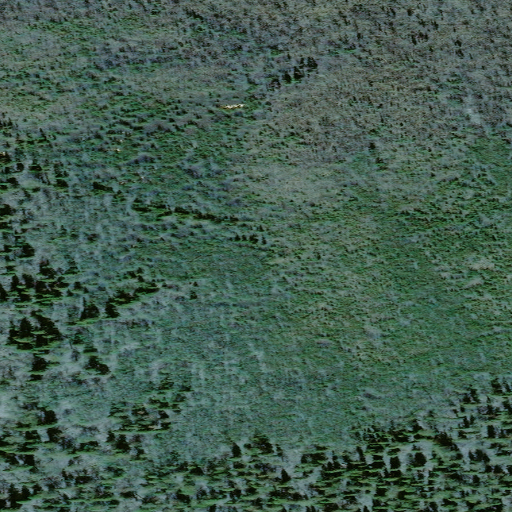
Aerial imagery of ridge(s) in Alaska named Deniktow Ridge containing only unknown